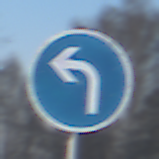
Verkehrszeichen: VorgeschriebeneFahrtrichtungLinks
Umgebung: Outdoor, Suburban
Tageszeit: SunriseSunset
Wetter: PartlyCloudy
Licht: Natural
Jahreszeit: Winter
Kontrast: MediumContrast